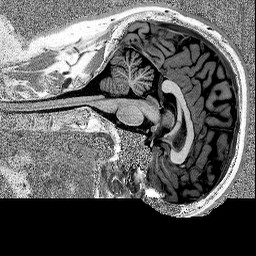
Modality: MP2RAGE
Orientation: sagittal
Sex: male